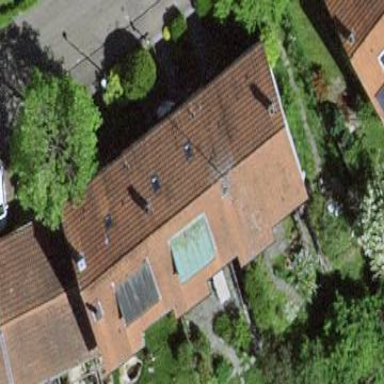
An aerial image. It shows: Terrace building.